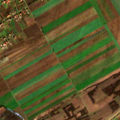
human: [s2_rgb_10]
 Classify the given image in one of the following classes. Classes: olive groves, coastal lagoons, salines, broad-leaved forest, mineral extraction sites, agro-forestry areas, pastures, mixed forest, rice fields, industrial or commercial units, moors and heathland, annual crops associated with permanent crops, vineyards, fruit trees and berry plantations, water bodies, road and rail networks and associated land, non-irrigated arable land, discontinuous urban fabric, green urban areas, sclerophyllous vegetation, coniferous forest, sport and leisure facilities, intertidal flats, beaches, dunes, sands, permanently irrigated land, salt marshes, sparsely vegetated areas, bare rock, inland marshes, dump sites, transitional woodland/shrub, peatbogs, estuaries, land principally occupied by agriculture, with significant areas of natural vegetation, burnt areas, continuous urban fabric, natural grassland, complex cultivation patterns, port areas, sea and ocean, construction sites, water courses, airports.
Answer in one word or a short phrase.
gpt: discontinuous urban fabric, non-irrigated arable land, pastures, broad-leaved forest